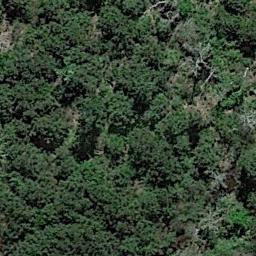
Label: forest